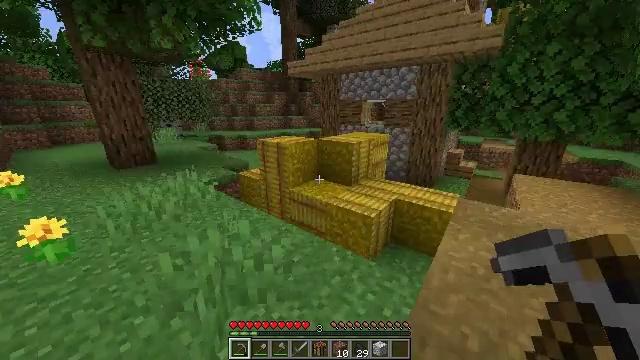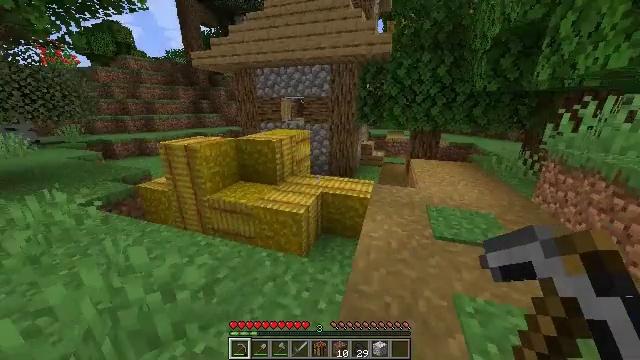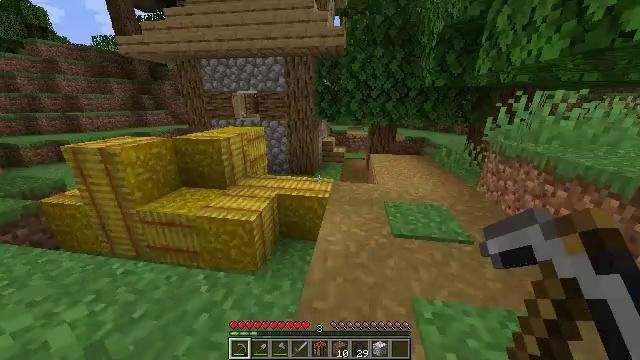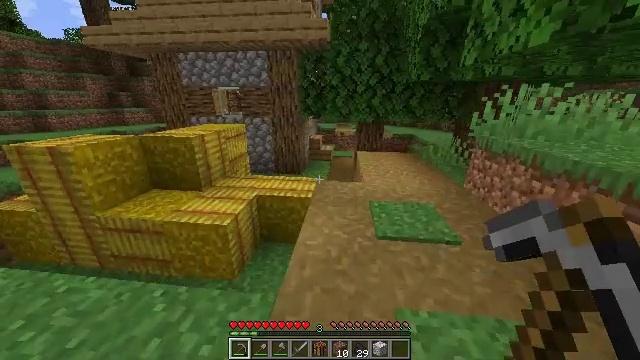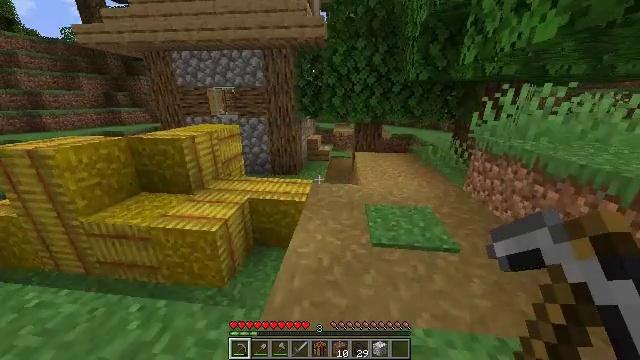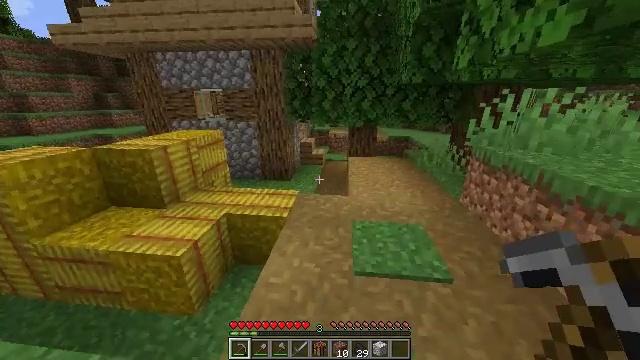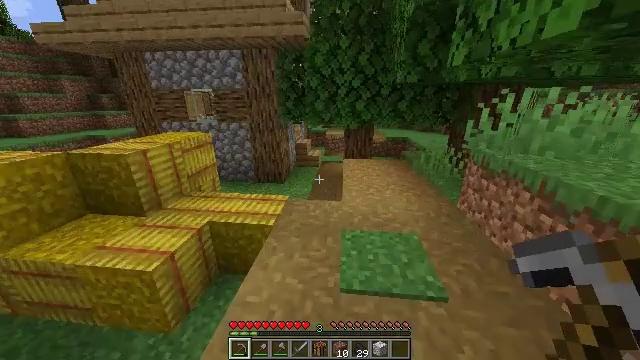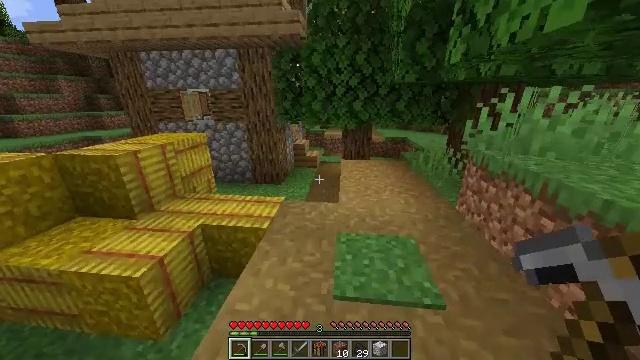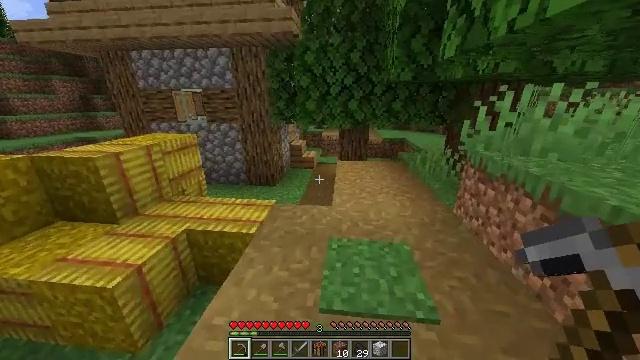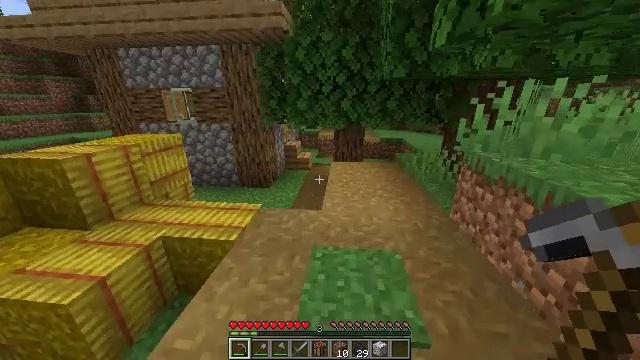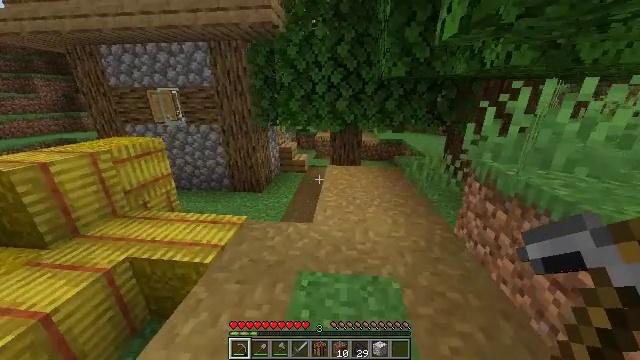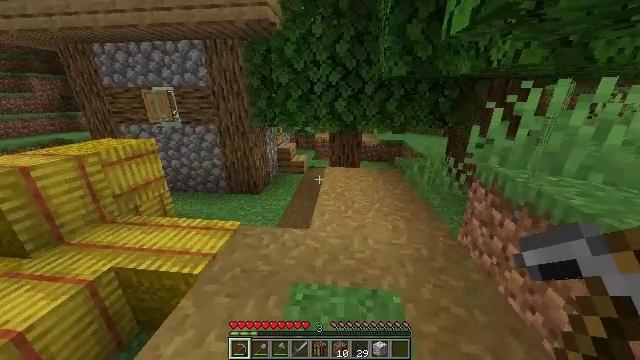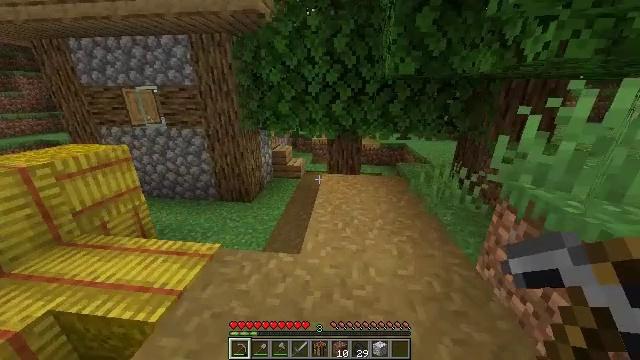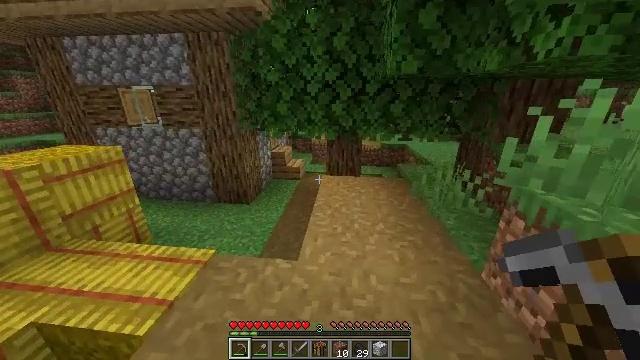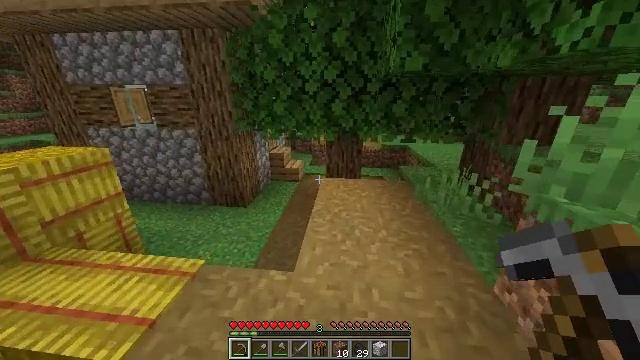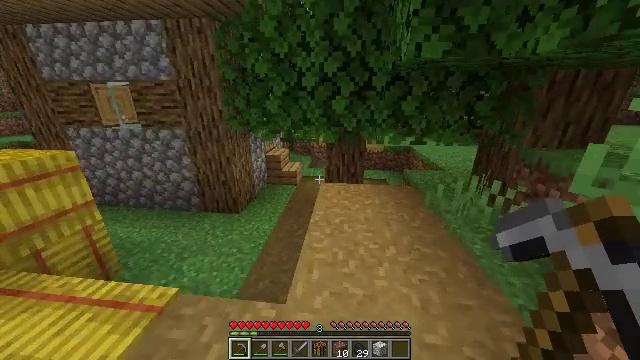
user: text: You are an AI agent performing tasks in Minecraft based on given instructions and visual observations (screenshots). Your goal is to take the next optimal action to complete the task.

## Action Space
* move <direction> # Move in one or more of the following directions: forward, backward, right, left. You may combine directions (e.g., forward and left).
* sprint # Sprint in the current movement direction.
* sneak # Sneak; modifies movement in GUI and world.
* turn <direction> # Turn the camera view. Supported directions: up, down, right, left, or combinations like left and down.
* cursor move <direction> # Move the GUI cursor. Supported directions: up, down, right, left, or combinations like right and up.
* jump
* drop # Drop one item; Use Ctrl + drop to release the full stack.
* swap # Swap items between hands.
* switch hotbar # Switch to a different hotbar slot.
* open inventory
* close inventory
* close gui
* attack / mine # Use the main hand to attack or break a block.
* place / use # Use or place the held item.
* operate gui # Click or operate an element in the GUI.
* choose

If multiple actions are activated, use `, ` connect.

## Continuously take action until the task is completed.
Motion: motion action
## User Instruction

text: Attack the hay block to get hay.
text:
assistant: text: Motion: move forward and move right, turn right
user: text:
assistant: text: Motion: move forward and move right, turn right and down
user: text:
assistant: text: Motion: move forward and move right, turn right
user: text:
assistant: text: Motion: move forward and move right
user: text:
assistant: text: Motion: move forward and move right
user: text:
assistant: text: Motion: move forward and move right
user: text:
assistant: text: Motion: move forward and move right
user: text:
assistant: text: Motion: move forward and move right
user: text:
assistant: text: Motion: move forward
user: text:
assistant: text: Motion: move forward
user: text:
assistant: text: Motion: move forward
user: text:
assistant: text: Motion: move forward
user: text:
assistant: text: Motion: move forward
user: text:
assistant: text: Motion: move forward
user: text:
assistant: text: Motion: move forward
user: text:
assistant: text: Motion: move forward
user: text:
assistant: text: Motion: move forward
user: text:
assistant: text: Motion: move forward
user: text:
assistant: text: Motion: move forward
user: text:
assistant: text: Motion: move forward and move left, turn left
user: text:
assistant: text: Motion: move forward and move left
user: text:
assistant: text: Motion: move forward and move left
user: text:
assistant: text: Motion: move forward and move left, turn right and down
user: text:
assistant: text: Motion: move forward and move left, turn right
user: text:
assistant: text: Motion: move forward and move left, turn right
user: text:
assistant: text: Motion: move forward, turn right
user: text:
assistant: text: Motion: move forward, turn right and up
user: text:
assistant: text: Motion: move forward, turn right
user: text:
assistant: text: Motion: move forward, turn right and up
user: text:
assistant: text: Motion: move forward